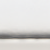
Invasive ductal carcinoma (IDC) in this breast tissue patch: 0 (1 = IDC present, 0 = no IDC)